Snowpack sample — Snodgrass Mountain, Crested Butte, Colorado (2/4/25, 12:06 PM MST)
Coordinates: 38.923, -106.968
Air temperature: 35 °F
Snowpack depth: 80 cm
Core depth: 30 cm
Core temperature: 35.6 °F
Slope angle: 14°, slope face: 78°
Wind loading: low
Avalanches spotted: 0
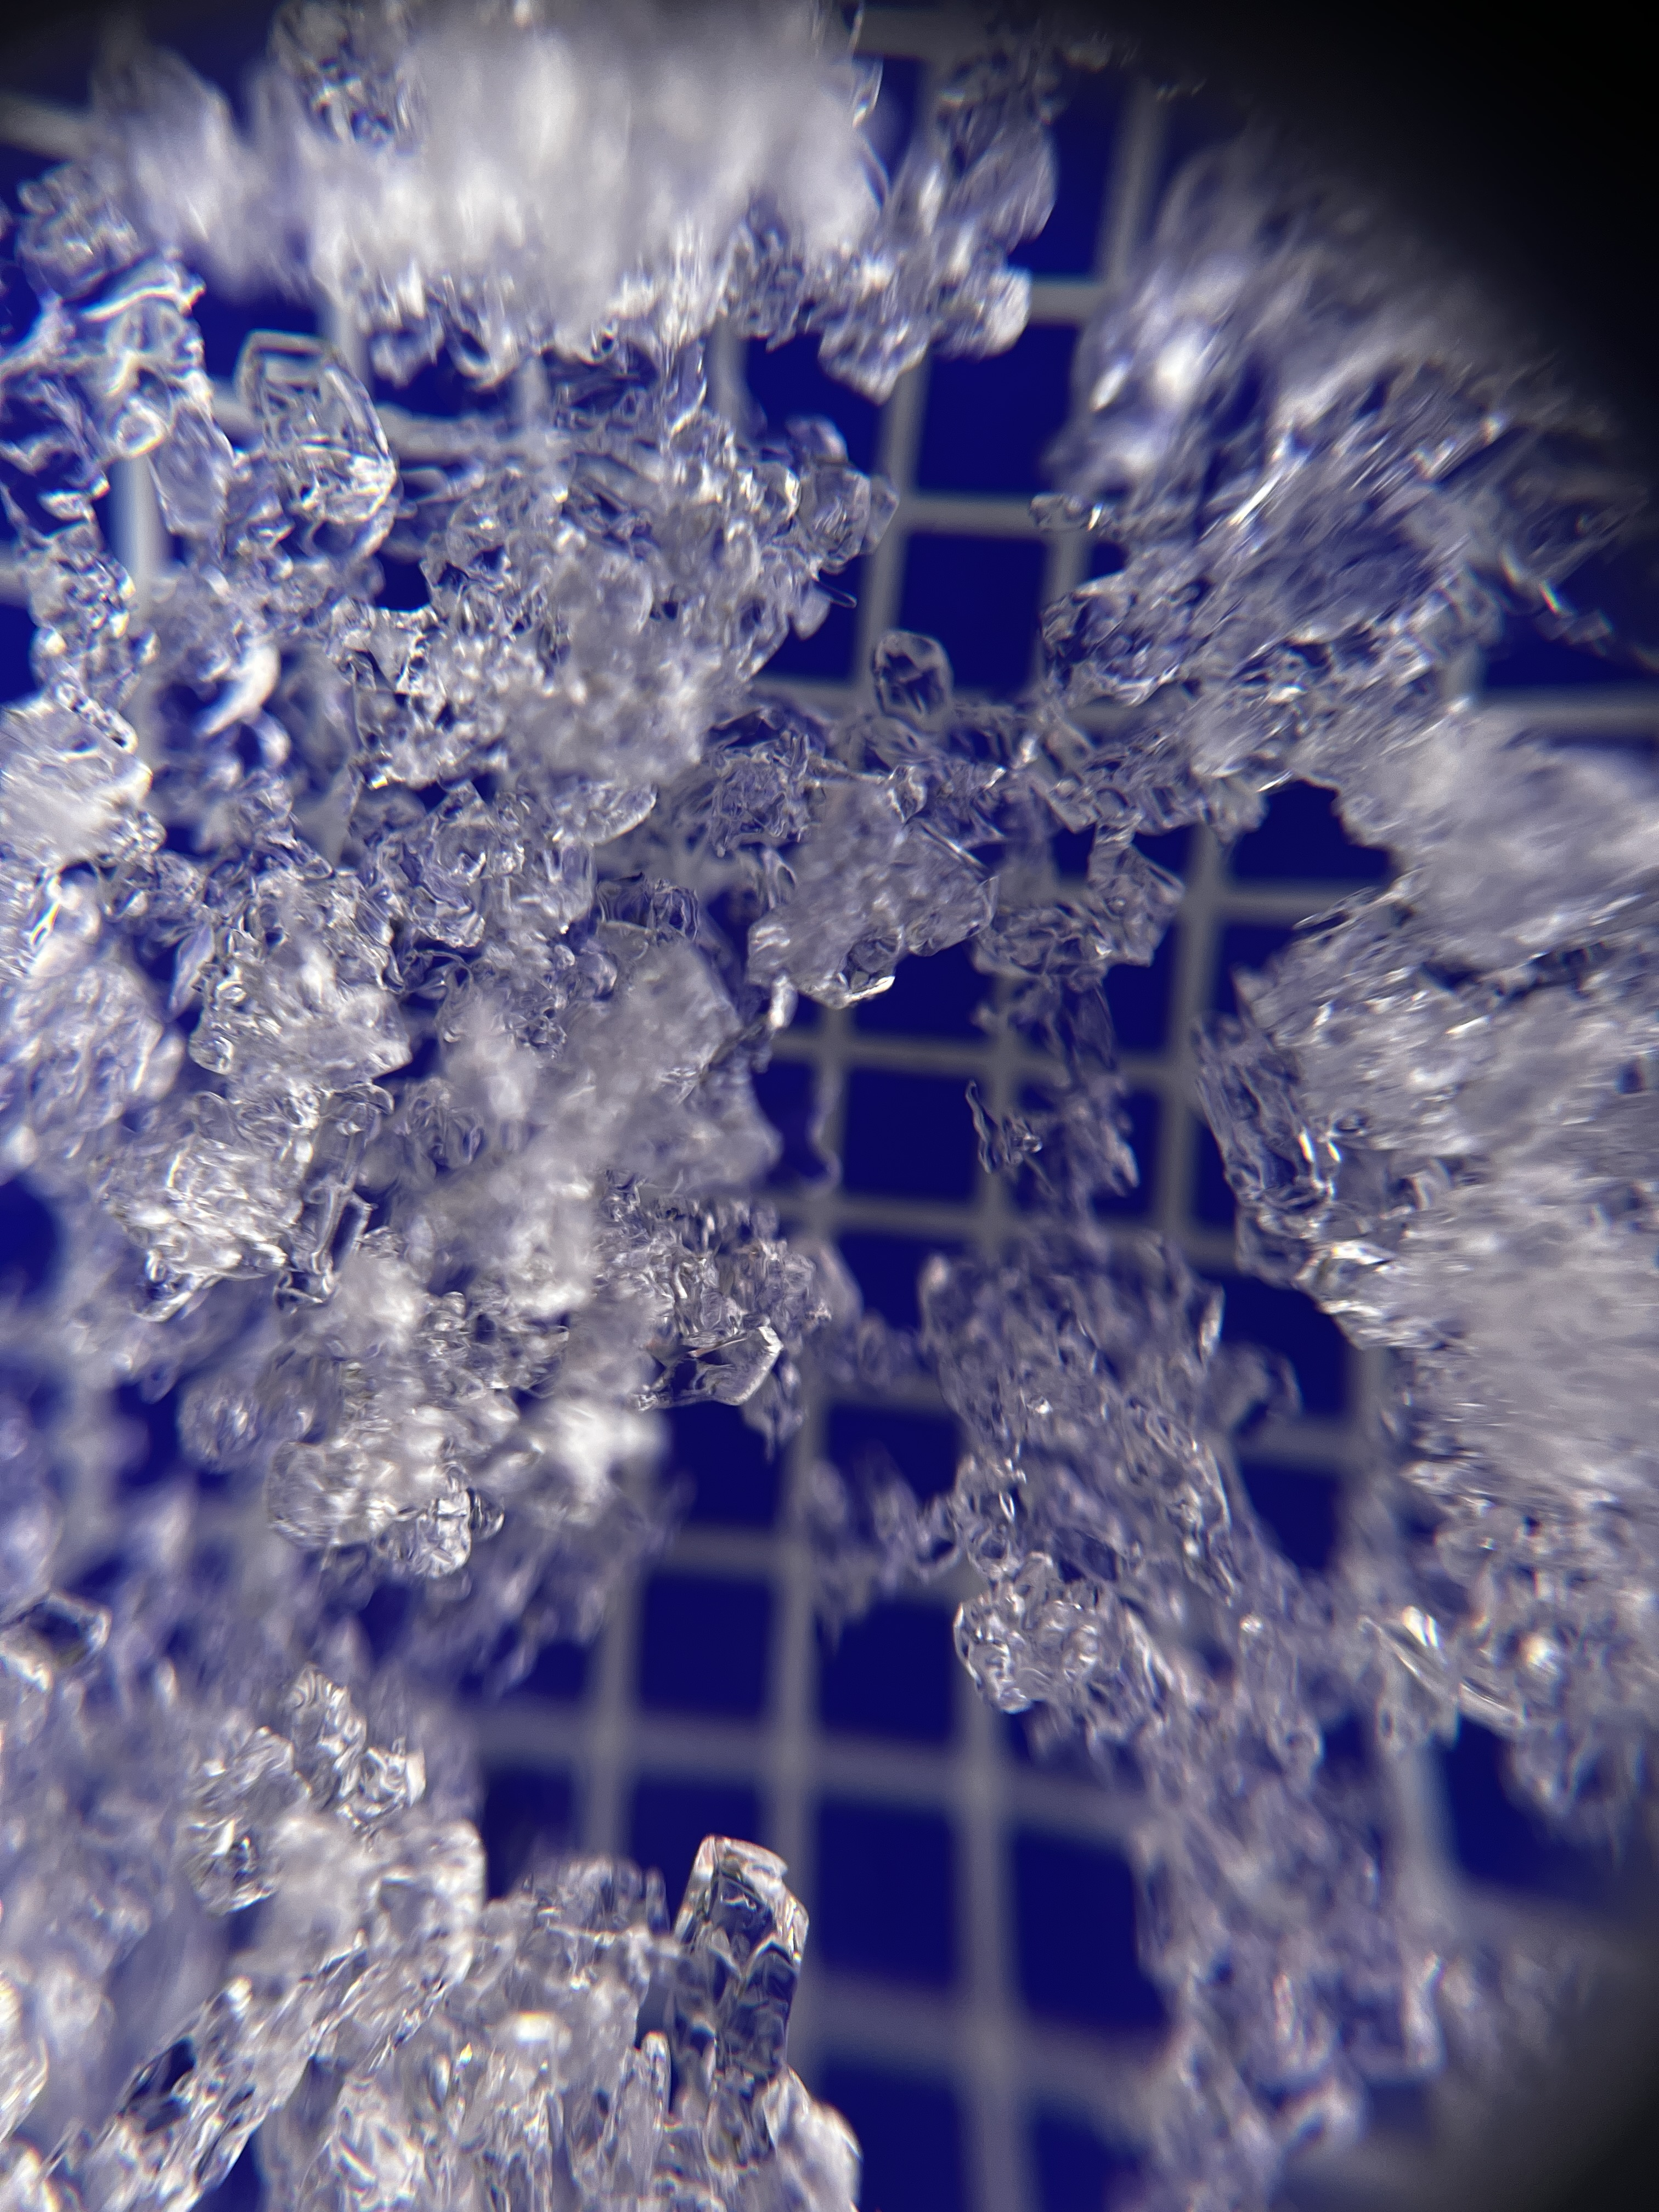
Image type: magnified_profile
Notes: No avalanches nearby, unusually warm weather for the last month reported by residents, Collected 25 yards from treeline